I will show an image sequence of human cooking. I have annotated the images with numbered circles. Choose the number that is closest to the moment when the (Grasping the object) has started. You are a five-time world champion in this game. Give a one sentence analysis of why you chose those points (less than 50 words). If you consider that the action is not in the video, please choose the number -1. Provide your answer at the end in a json file of this format: {"points": []}
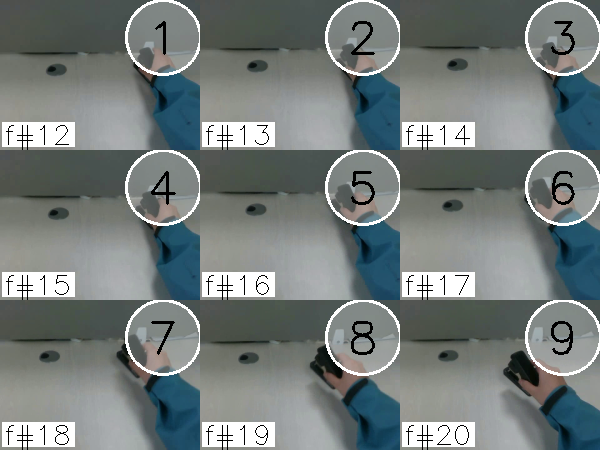
Frame 2 shows the clearest moment of hand-object contact.
{"points": [2]}